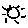
Label: sun